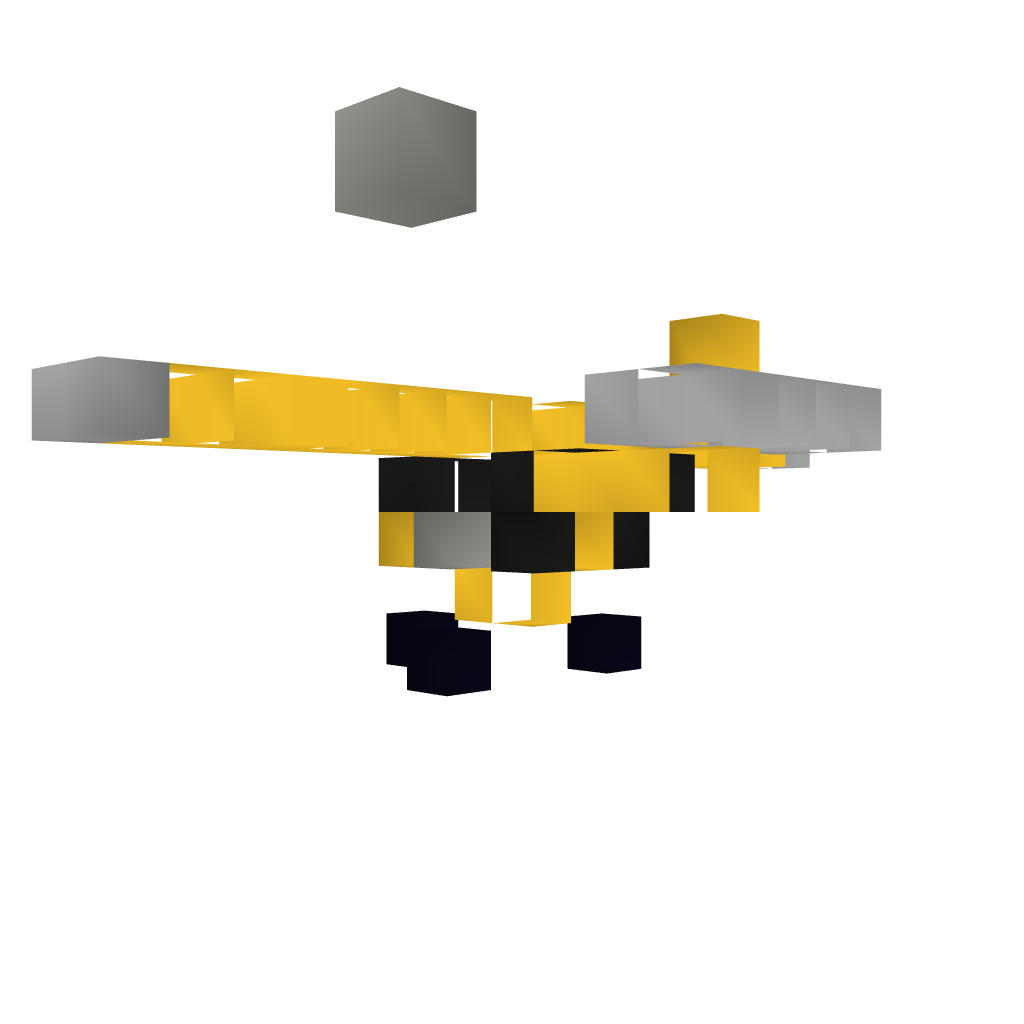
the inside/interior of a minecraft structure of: Little-Wood-Plane